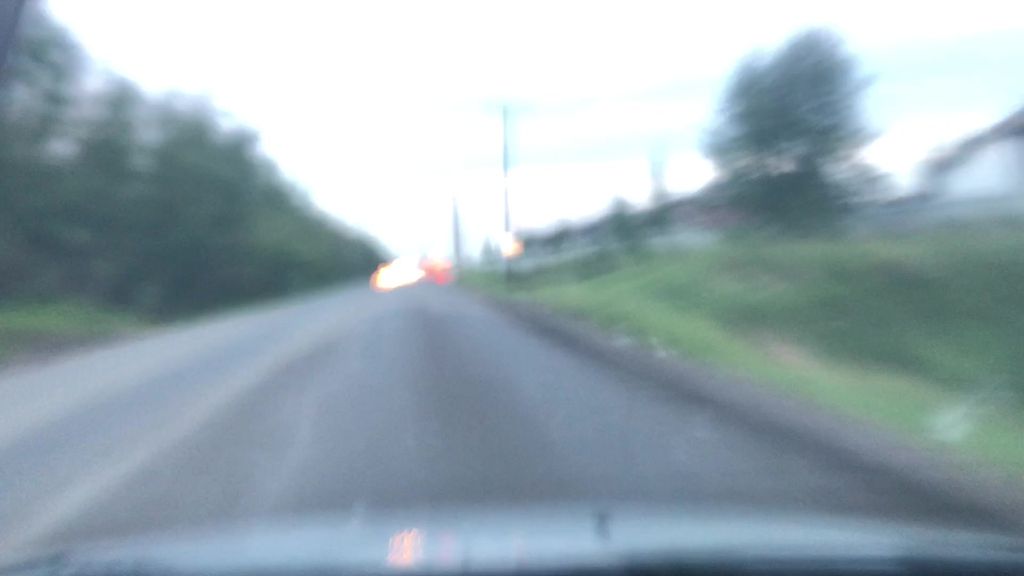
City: edmonton